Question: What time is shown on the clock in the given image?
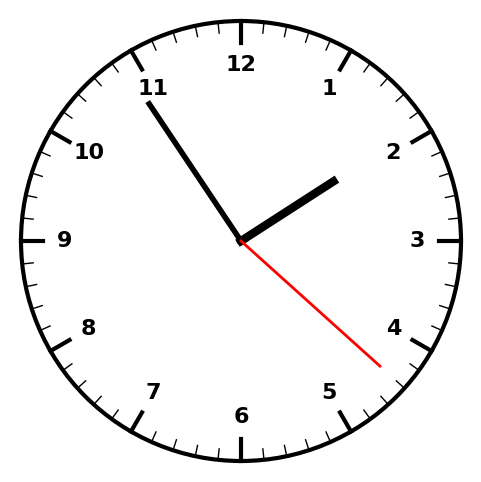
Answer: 01:54:22